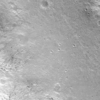
Label: not_dusty